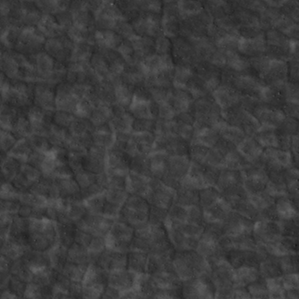
Label: non_frost